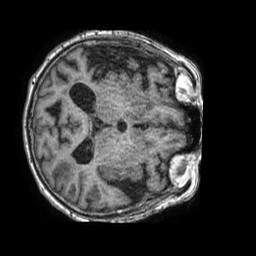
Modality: T1w
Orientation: axial
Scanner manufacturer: philips
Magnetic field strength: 1.5 T
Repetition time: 0.007765 s
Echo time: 0.003543 s